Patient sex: F
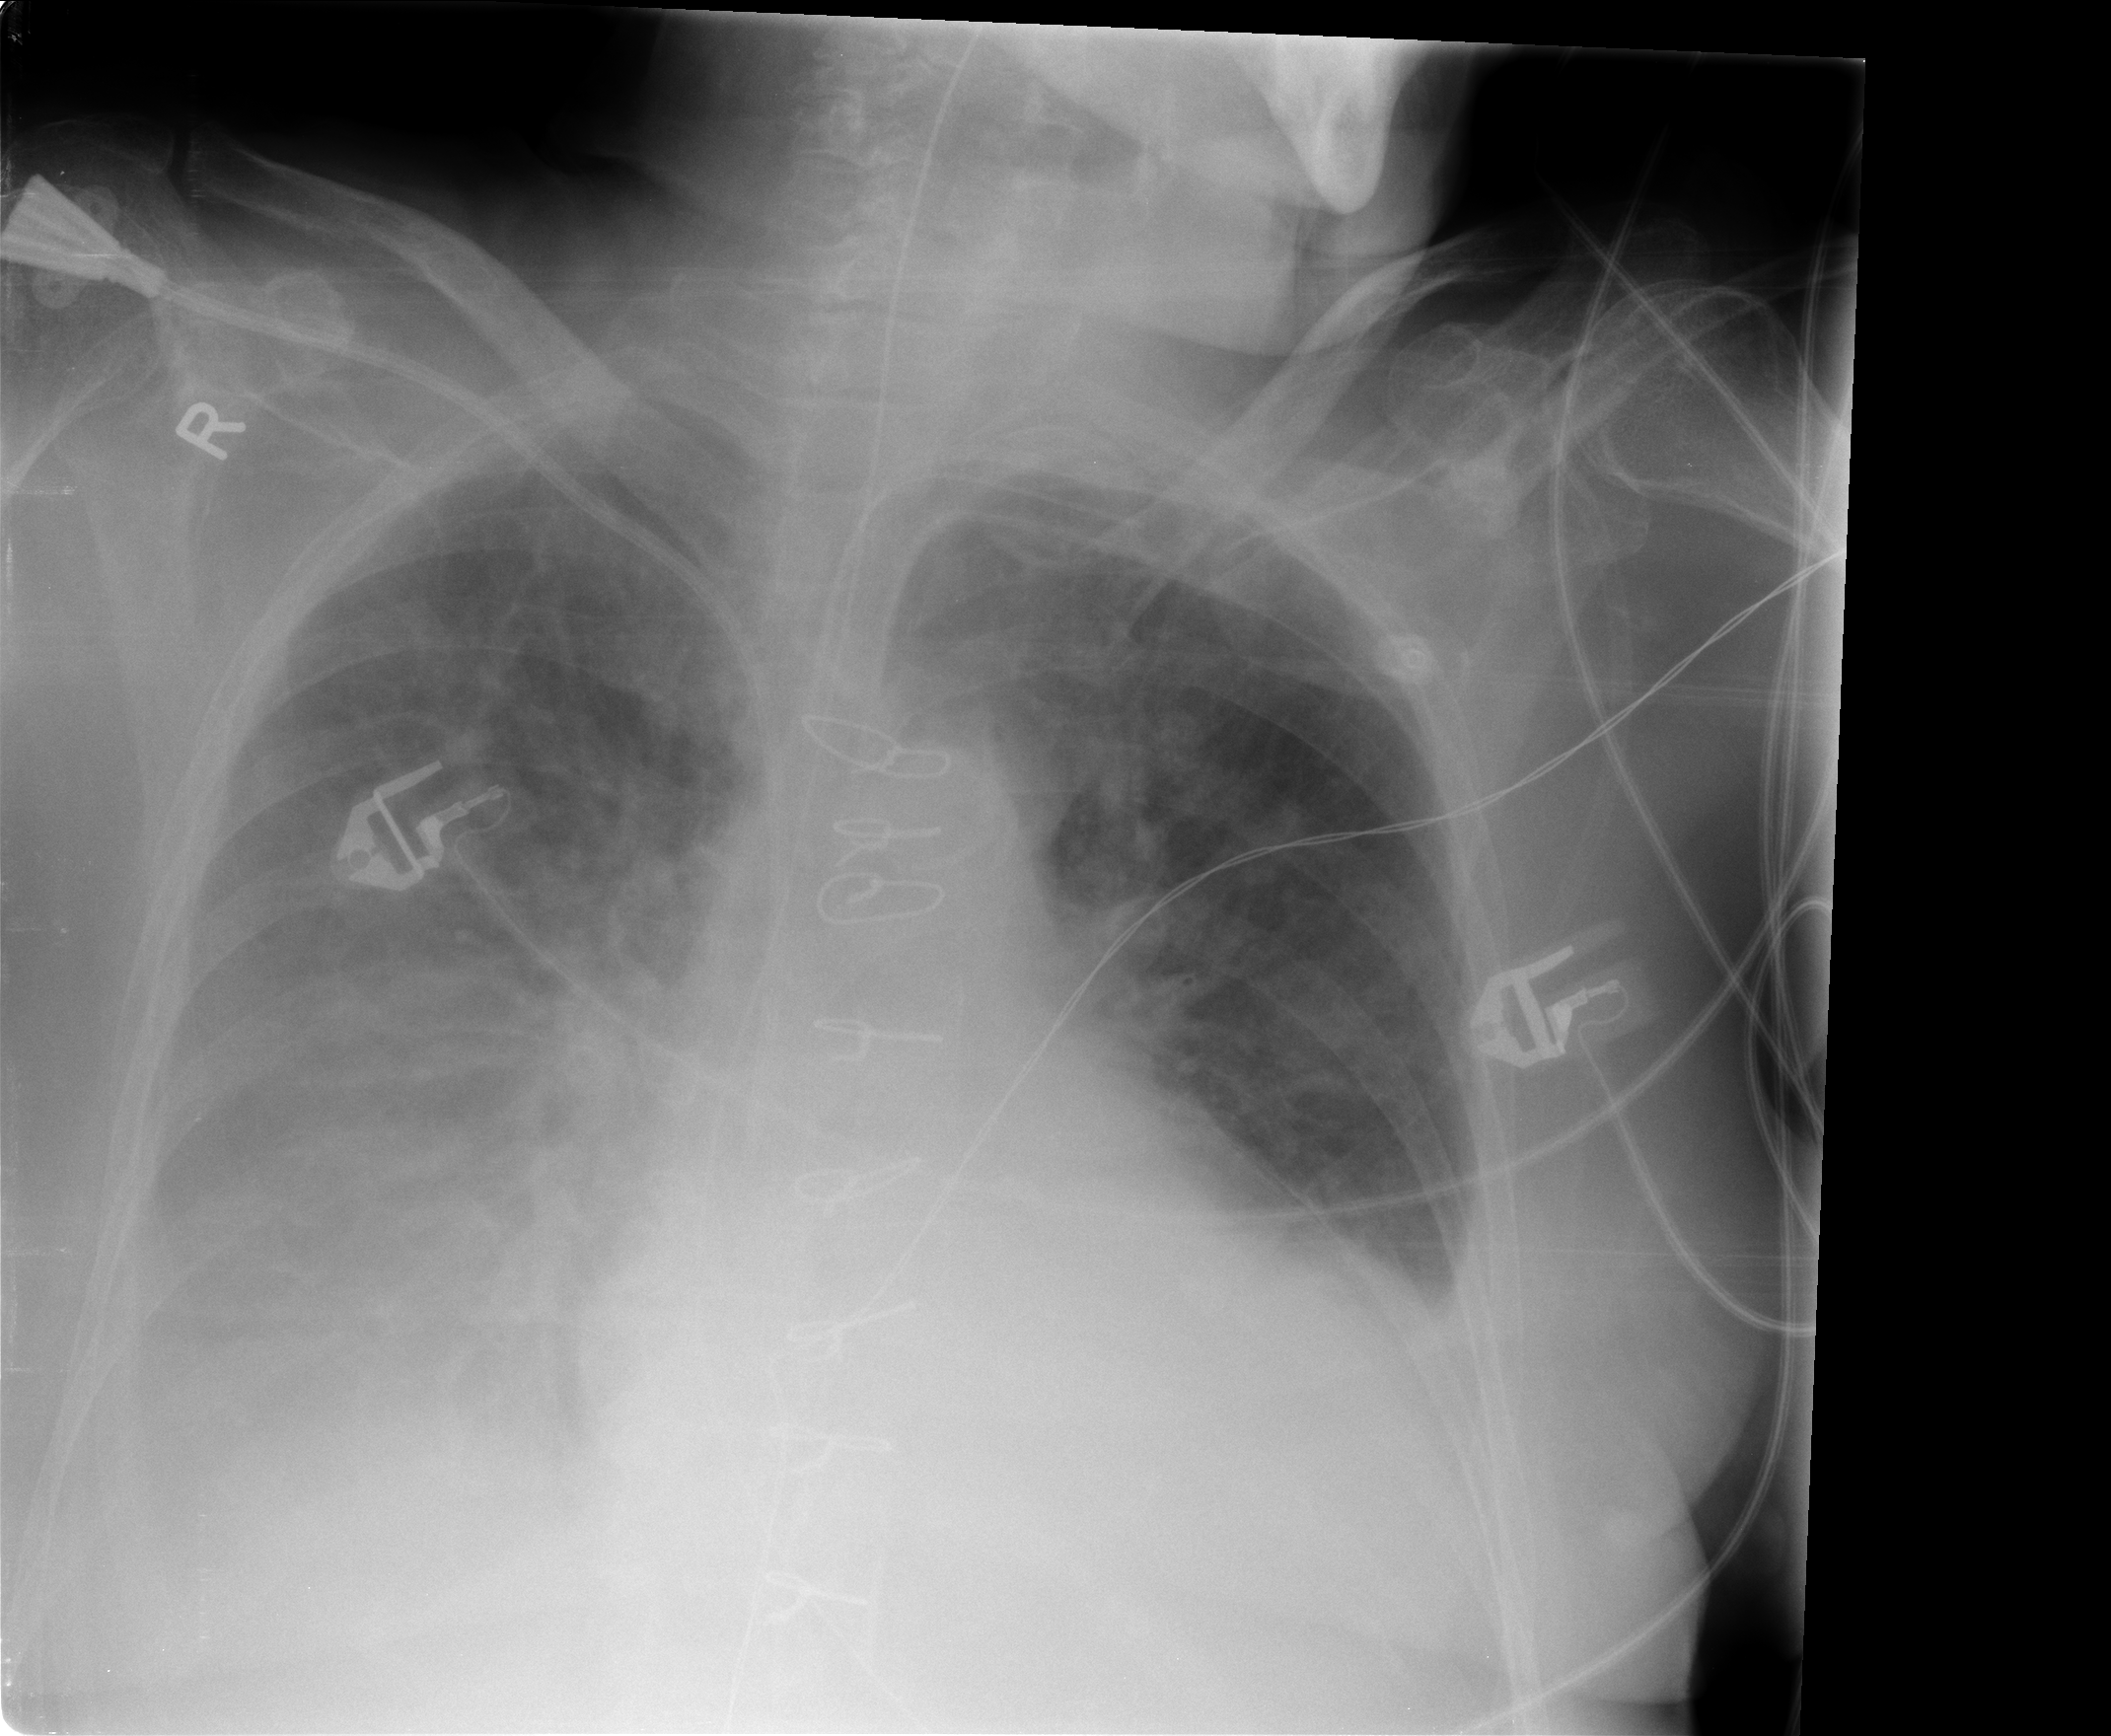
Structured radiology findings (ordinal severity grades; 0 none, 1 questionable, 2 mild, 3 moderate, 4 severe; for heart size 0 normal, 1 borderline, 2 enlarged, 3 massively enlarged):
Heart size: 2
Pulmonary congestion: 1
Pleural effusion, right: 3
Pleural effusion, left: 1
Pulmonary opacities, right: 0
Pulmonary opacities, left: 0
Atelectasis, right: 2
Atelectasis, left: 0